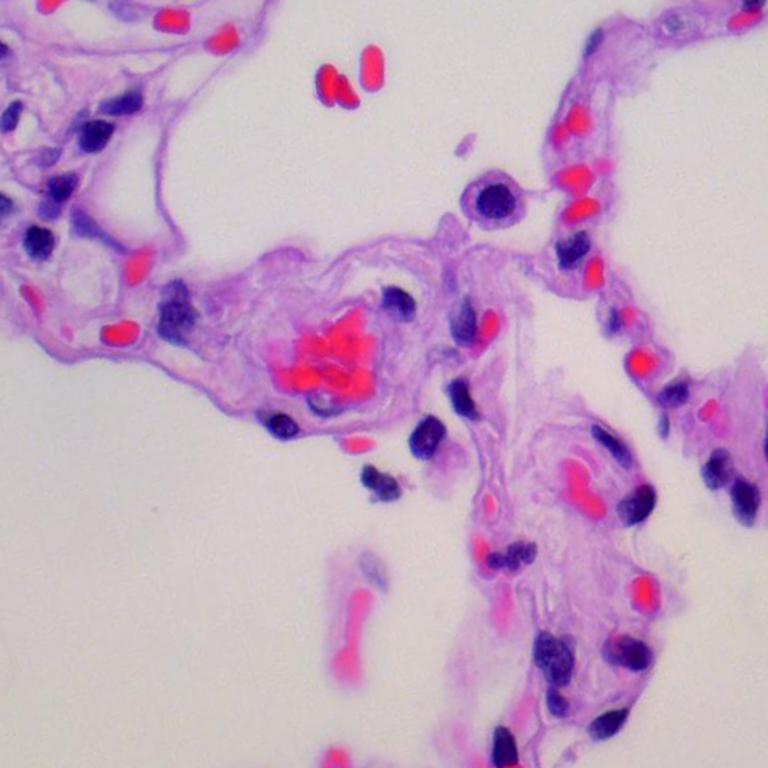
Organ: lung
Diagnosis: benign